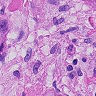
Metastatic tissue present: yes